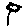
Label: flower